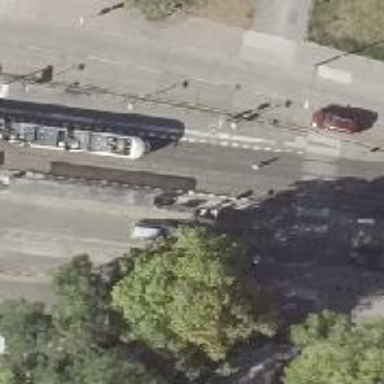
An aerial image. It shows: Tram stop position for public transport.